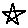
Label: star